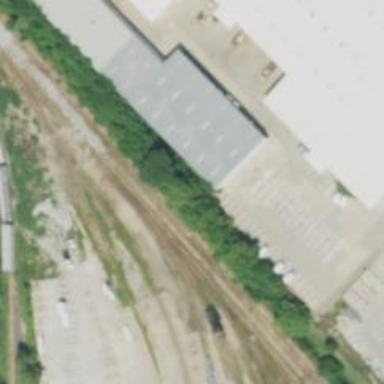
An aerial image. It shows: Rail spur service.